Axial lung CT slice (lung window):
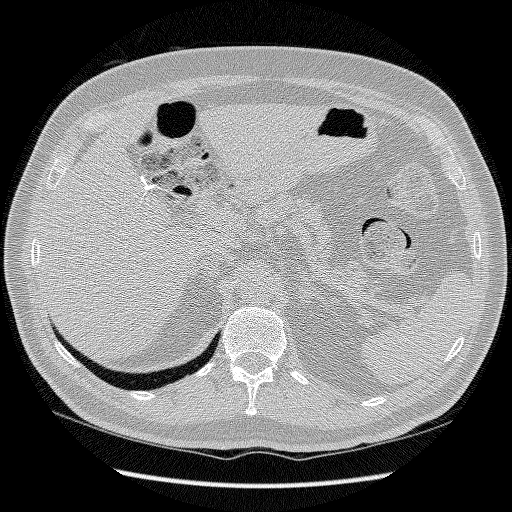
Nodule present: no